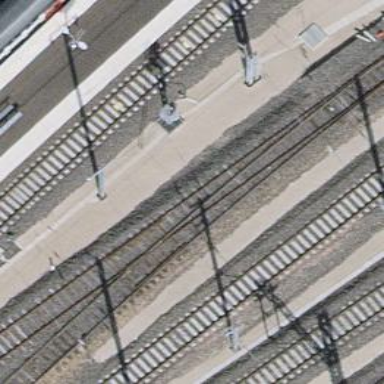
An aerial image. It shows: Rail yard with electrified contact lines for railway operations.